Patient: sex M, age 57
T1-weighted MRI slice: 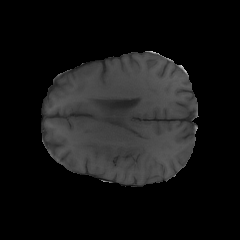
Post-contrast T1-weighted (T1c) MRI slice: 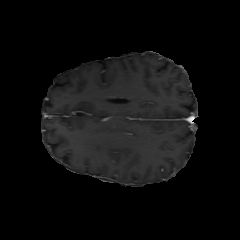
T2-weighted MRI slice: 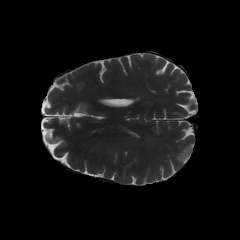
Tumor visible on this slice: yes
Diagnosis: Glioblastoma, IDH-wildtype
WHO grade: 4